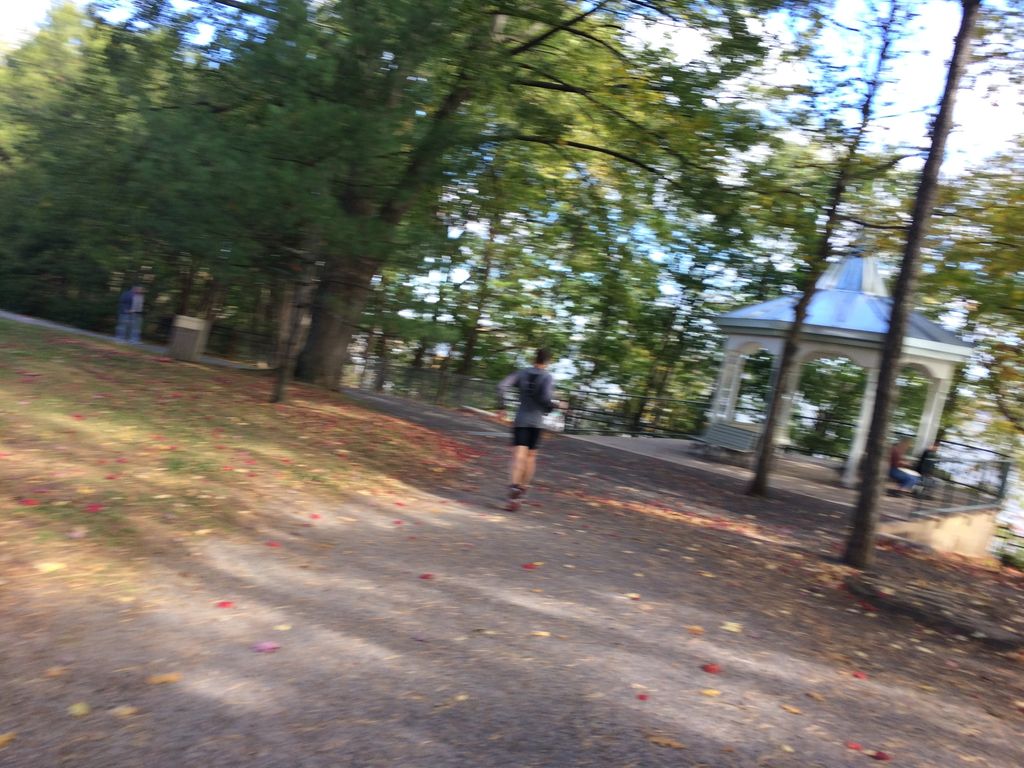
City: quebec_city